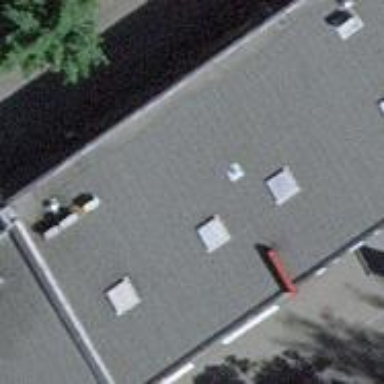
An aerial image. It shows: Retail building.